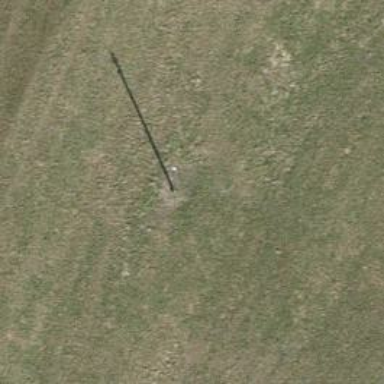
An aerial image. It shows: Minor power line.